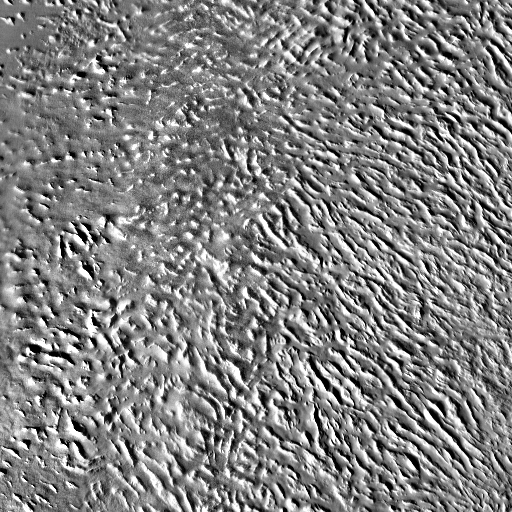
Crater classes present: Background